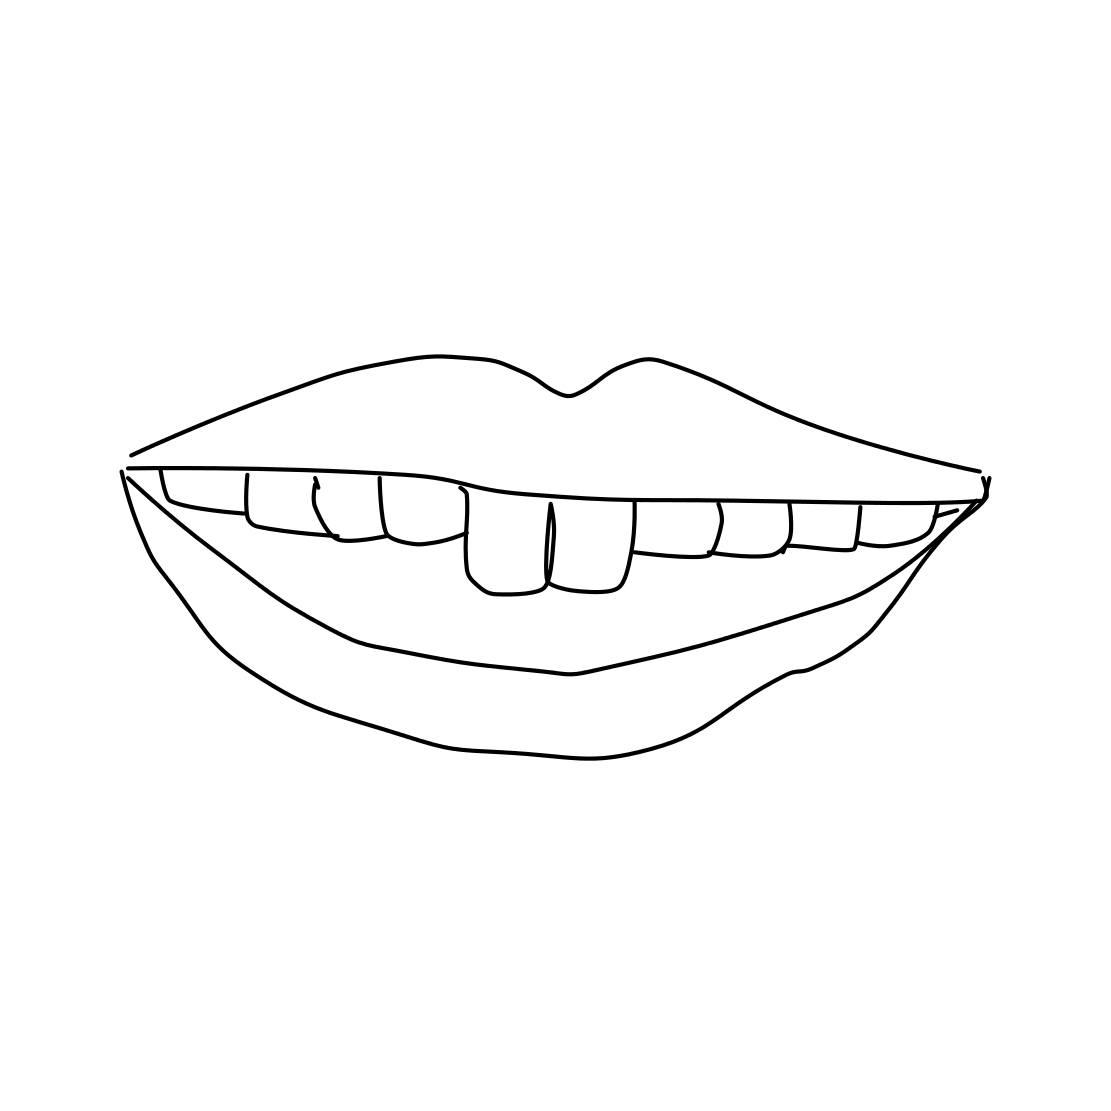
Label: mouth